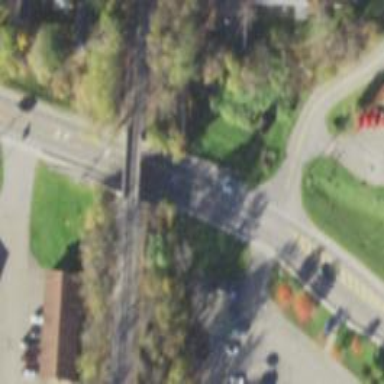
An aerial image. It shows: Bridge over railway line.